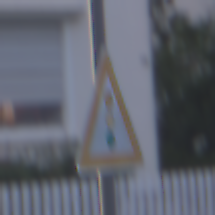
Verkehrszeichen: Lichtzeichenanlage
Umgebung: Outdoor, Urban
Tageszeit: SunriseSunset
Wetter: PartlyCloudy
Licht: Natural
Jahreszeit: NotSpecified
Kontrast: LowContrast